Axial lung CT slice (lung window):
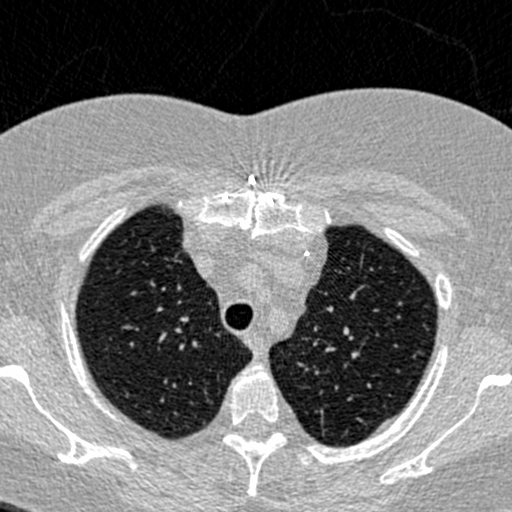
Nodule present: no